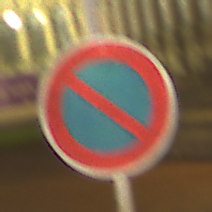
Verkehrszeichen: EingeschraenktesHalteverbot
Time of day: Night
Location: Outdoor (Urban)
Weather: Overcast
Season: NotSpecified
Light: Artificial